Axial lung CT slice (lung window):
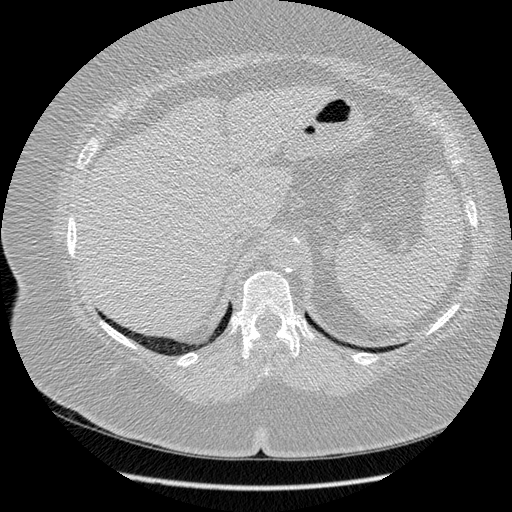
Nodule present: no